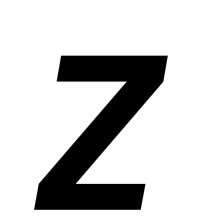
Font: Poppins-MediumItalic